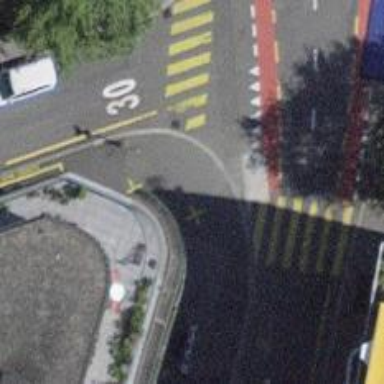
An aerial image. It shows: Place suitable for cycling.